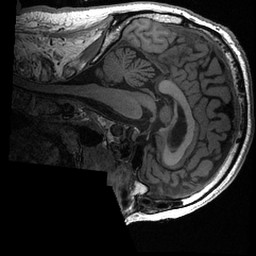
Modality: T1w
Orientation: sagittal
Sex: male
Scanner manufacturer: ge
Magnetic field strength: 3 T
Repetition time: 0.0064 s
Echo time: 0.00281 s